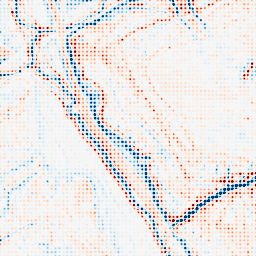
Category: multiscale
Decomposition family: dog_multiscale
Decomposition parameters: sigma_ratio: 1.4
n_scales: 3
base_sigma: 1
Upsampling method: sinc_hamming
Upsampling parameters: scale: 8
kernel_size: 4
Upsampling scale: 8